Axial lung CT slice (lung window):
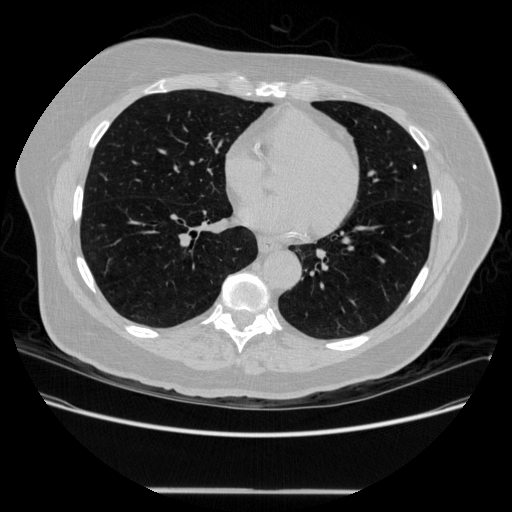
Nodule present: yes
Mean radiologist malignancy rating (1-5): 1.5